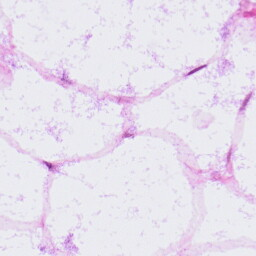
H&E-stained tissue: LymphNode